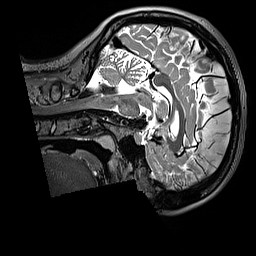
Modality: T2w
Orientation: sagittal
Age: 28
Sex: female
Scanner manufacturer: siemens
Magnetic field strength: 3 T
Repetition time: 3.2 s
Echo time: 0.408 s